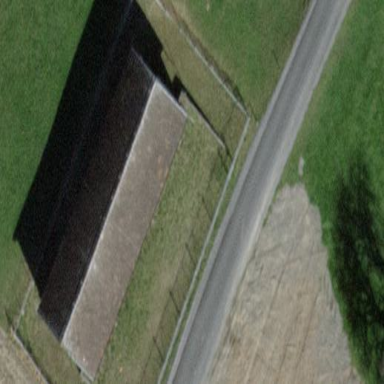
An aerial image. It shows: Shed building.